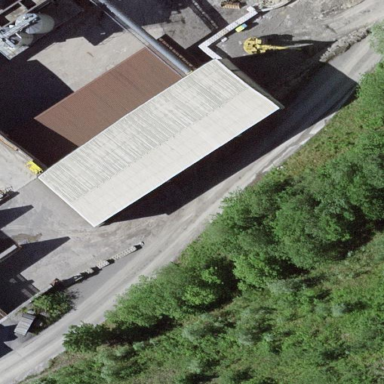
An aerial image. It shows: Industrial building.